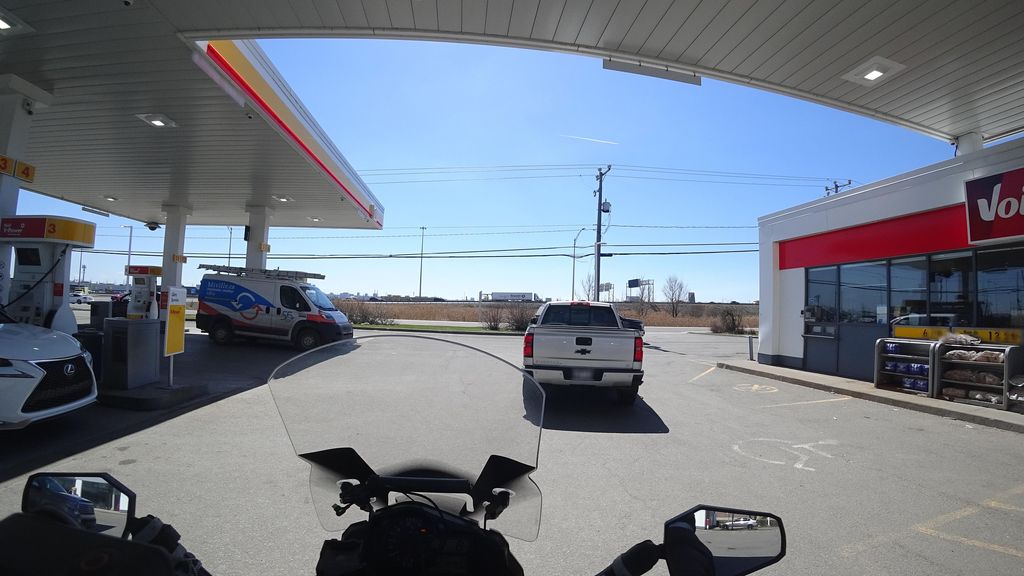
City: quebec_city